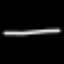
Label: line